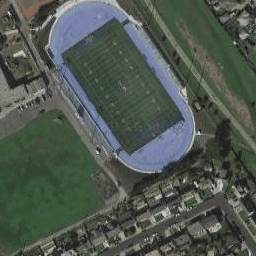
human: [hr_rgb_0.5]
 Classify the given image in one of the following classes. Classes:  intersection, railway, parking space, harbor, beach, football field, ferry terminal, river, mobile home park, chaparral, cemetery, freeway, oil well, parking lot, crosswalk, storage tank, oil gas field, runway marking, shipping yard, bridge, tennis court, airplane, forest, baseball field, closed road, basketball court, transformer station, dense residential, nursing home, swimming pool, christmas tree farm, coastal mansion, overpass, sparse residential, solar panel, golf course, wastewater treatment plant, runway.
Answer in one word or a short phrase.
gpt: football field